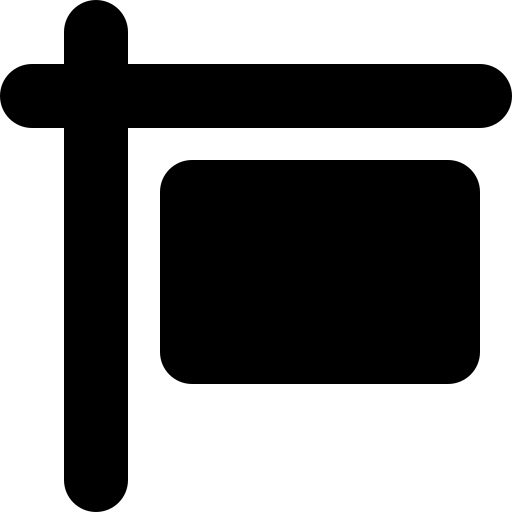
Tags: icon, FontAwesome, fa-icon, solid, sign, hanging